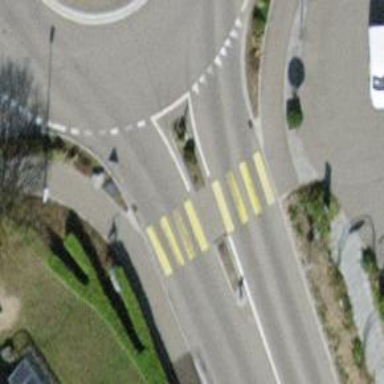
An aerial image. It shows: Marked road crossing with island and clear markings.